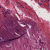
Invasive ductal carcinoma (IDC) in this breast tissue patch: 0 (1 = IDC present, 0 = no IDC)